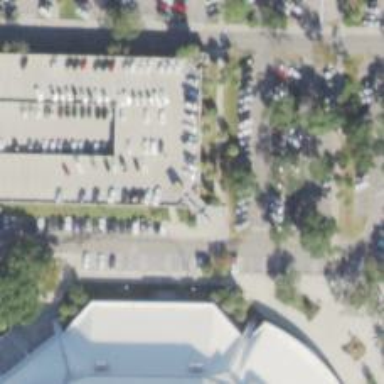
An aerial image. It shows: Multi-storey parking lot.